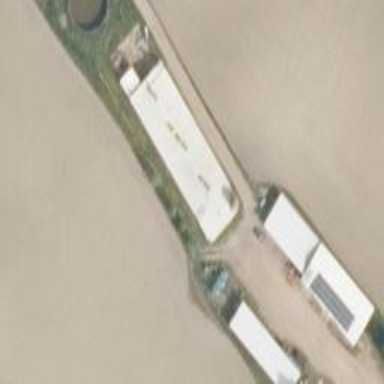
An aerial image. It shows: Farm auxiliary building.